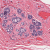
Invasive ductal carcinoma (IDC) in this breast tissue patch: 0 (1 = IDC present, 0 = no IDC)